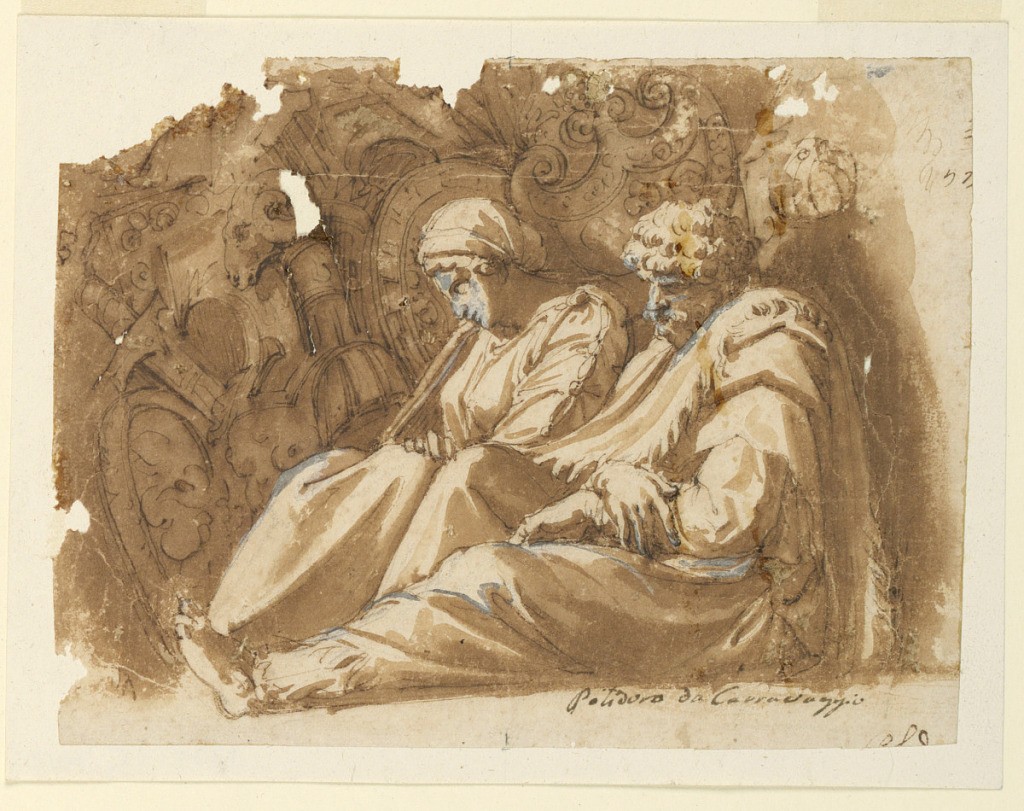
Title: Seated Figures with Trophy
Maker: Polidoro da Caravaggio, Italian, 1499 - 1543
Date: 1499–1543
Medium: Pen and ink, brush and wash on paper
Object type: Drawing
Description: A bearded man and a woman sit on the ground, their hands in their laps. In the shadows behind them is a trophy pile.